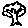
Label: tree